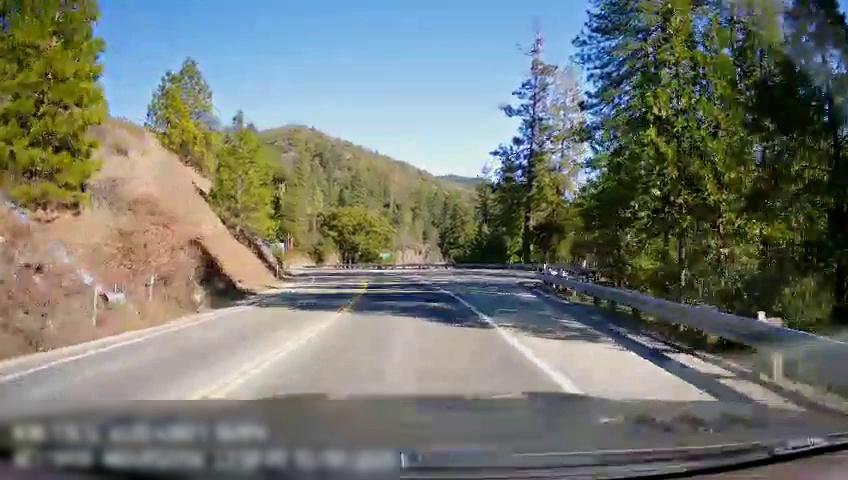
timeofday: Day
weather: Sunny
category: Drivable Space
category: Drivable Space
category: Lanes | Opposite Lane
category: Lanes | Current Lane
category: Lanes | Opposite Lane
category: Lanes | Current Lane